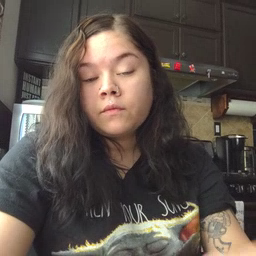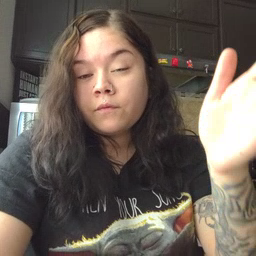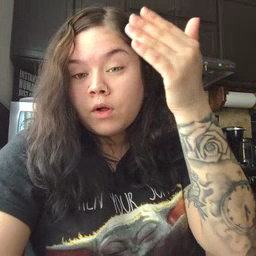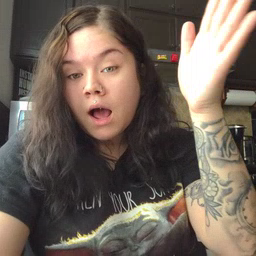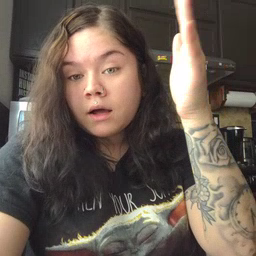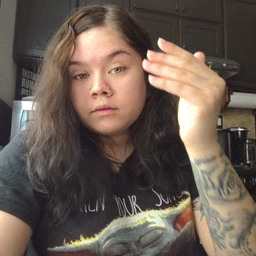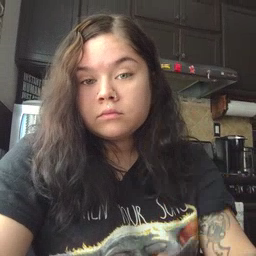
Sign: flag